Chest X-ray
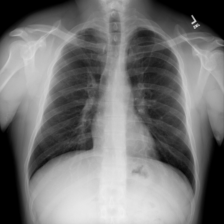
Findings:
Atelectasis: negative
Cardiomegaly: negative
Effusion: negative
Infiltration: negative
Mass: negative
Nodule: negative
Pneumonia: negative
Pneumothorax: negative
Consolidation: negative
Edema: negative
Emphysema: negative
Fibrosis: negative
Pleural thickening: negative
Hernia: negative